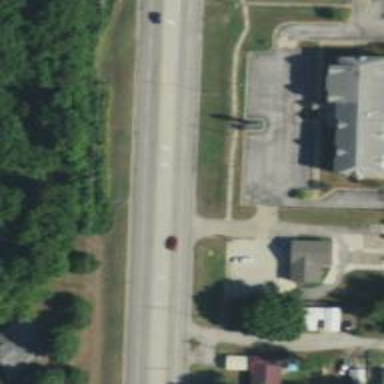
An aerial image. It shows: Trunk highway.